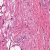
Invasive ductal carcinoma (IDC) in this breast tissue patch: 0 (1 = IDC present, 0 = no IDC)